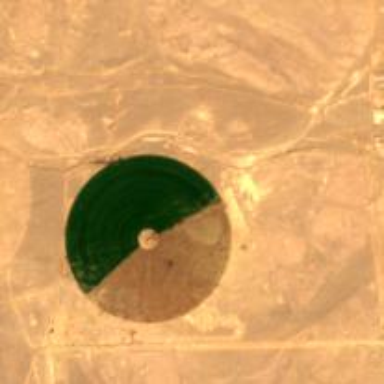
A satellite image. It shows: Farmland with pivot irrigation system.